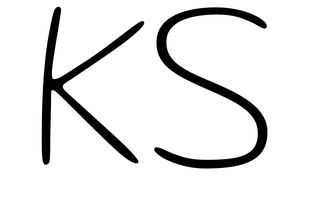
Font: Gluten_Thin